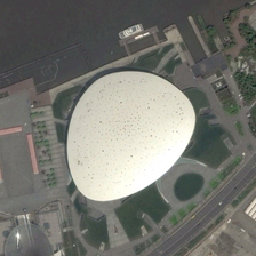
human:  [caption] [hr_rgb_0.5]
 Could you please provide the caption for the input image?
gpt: A white, almost circular central building between a river and a street.

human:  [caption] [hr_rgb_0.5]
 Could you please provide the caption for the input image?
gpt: A nearly circular white center is built between the river and the road.

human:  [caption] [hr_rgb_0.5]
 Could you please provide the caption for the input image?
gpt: Between the river and the road is an almost circular white center building.

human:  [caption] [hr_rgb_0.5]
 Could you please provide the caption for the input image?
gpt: An almost circular white center will be built between a river and a road.

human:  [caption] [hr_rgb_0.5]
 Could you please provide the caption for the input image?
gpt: Between the river and the street stands a nearly circular white center.